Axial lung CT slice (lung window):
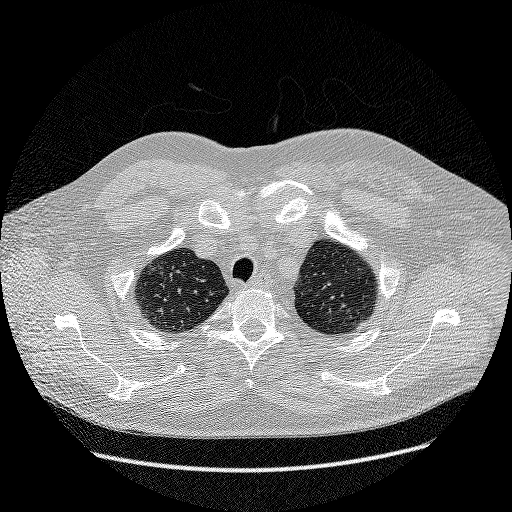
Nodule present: no